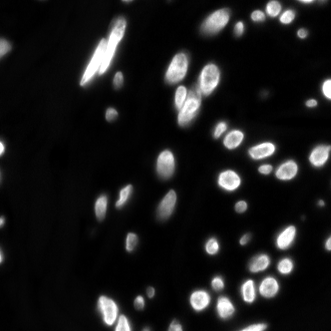
Tissue sample: ovarian
Magnification: 10.0x
Cell type: Endothelial cells
Senescence state: normal